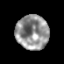
Tissue: prostate
Cell type: T cells
Senescence score: 0.3525
Nuclear area (px): 1086
Mean DAPI intensity: 148.255